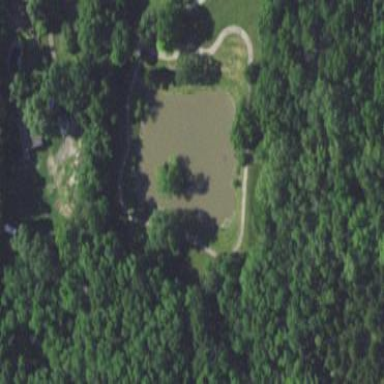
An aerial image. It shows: Serene pond surrounded by nature.